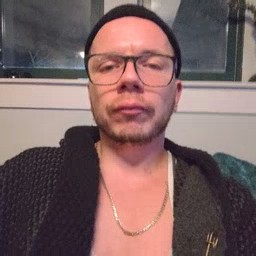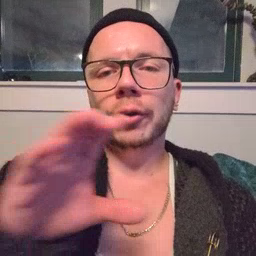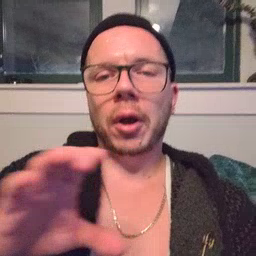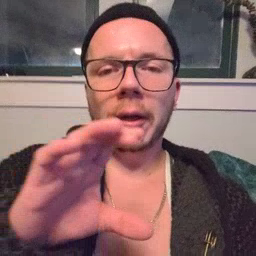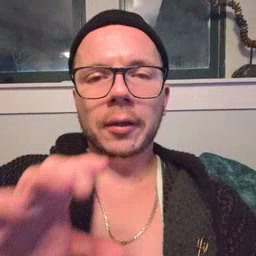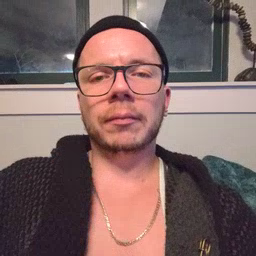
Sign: chocolate